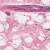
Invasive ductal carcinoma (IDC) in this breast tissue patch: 0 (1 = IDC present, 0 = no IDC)